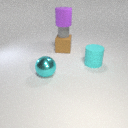
large brown rubber cube to the left of large cyan rubber cylinder